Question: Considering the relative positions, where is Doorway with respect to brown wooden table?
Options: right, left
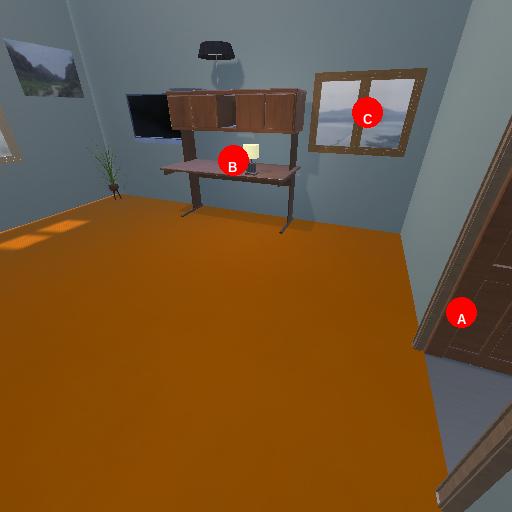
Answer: right